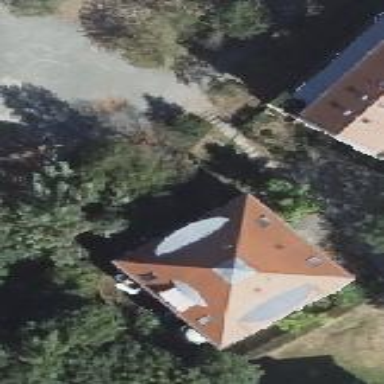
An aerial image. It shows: Pyramidal roof tops building of apartments.